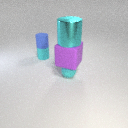
large cyan metal cylinder above large purple rubber cube